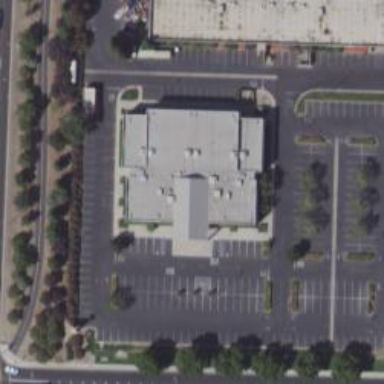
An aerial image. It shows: Retail building.